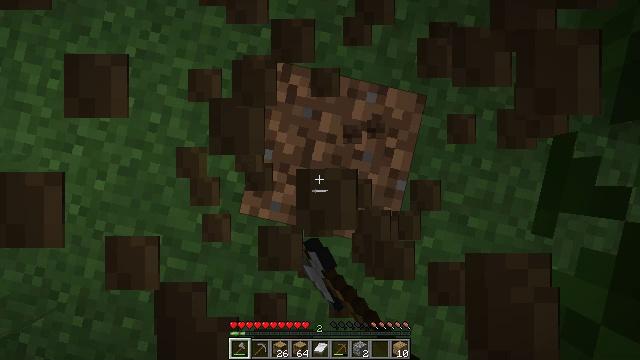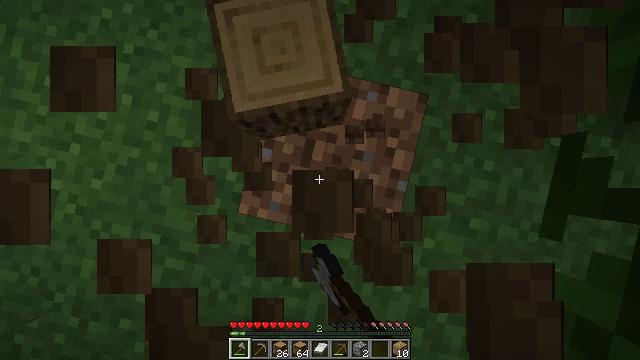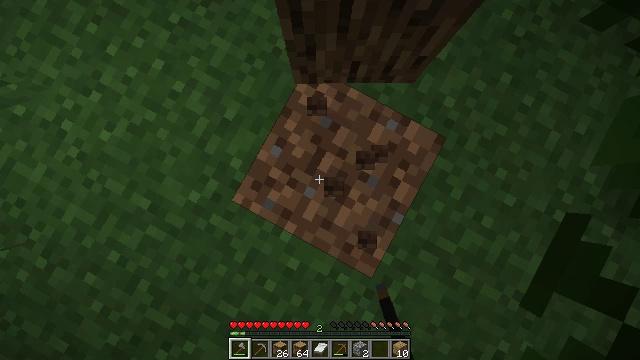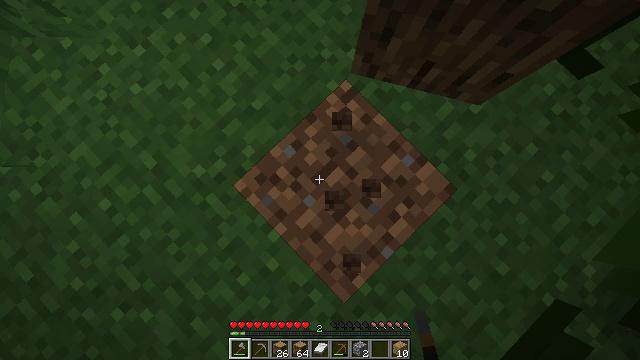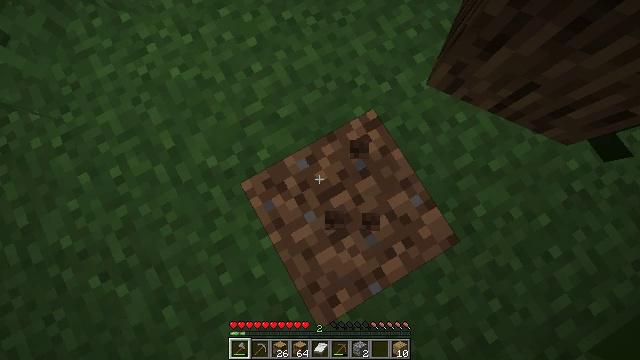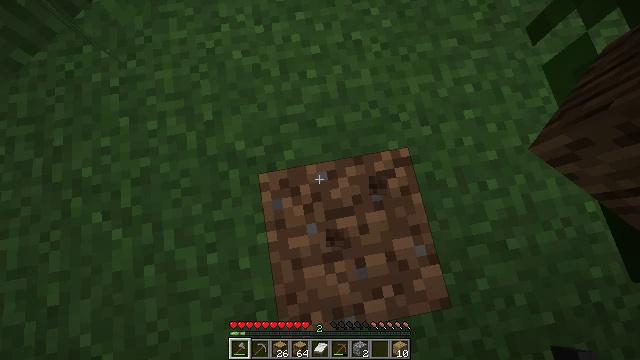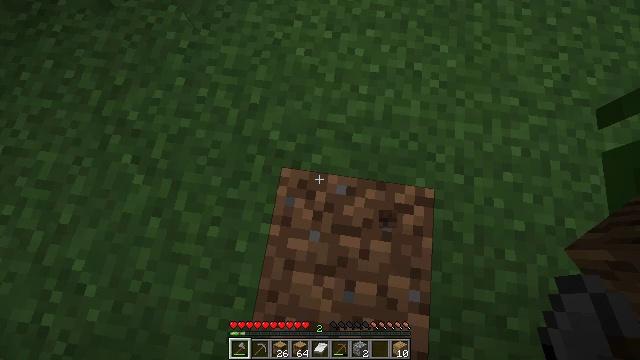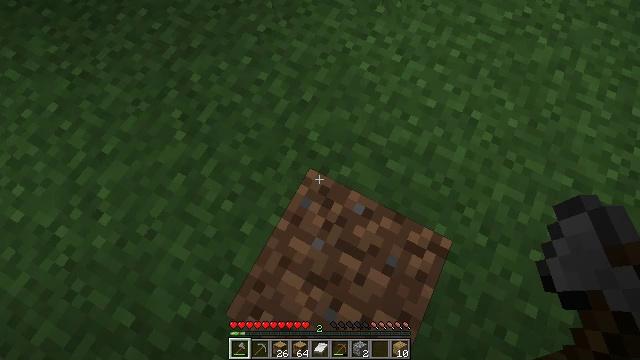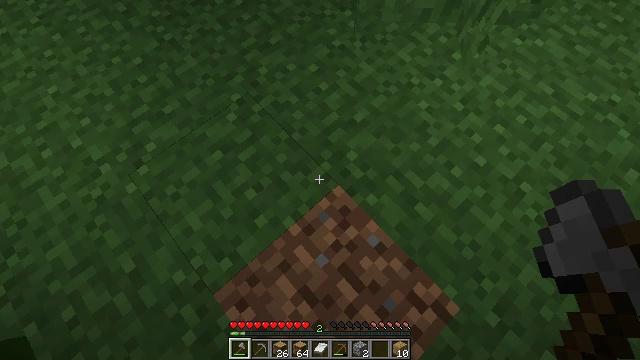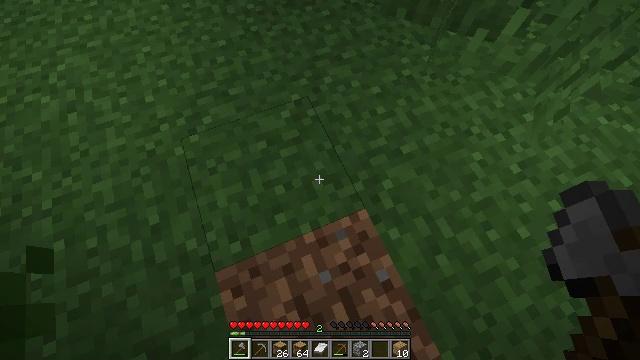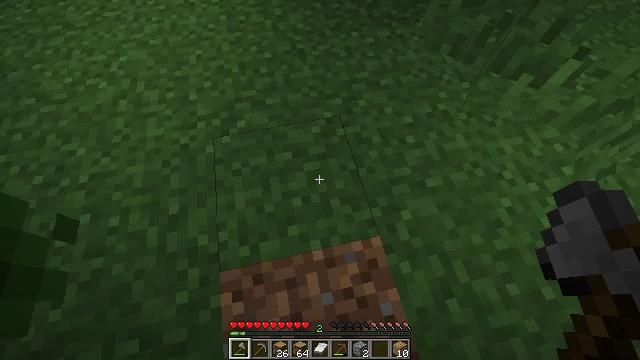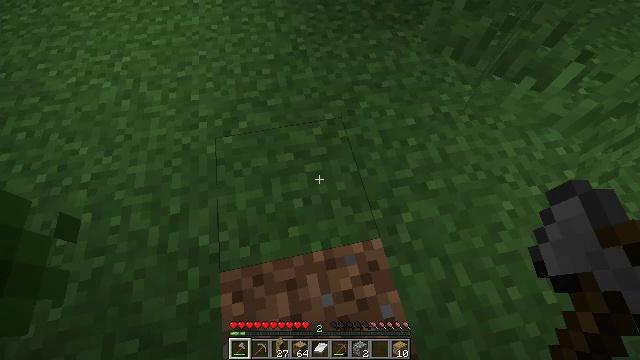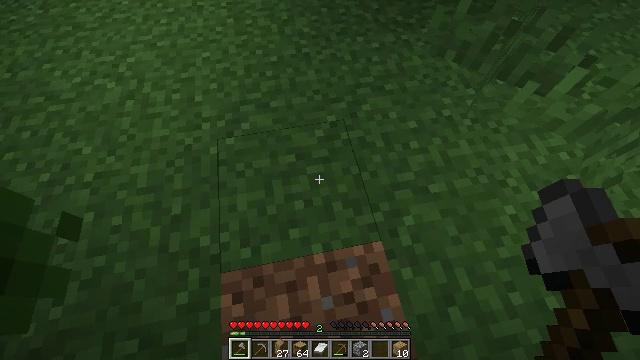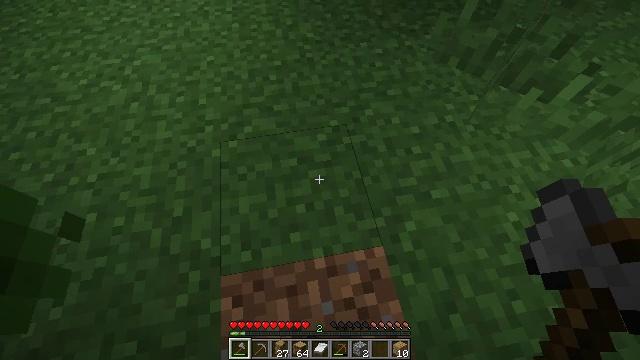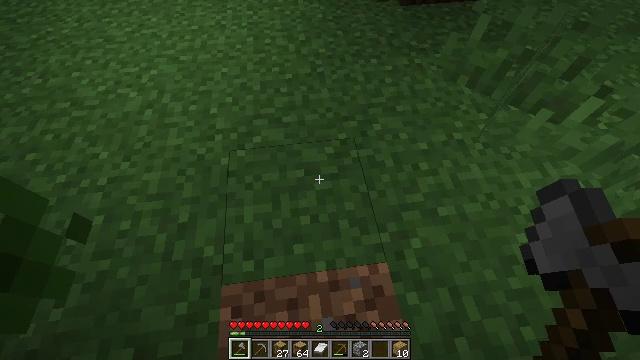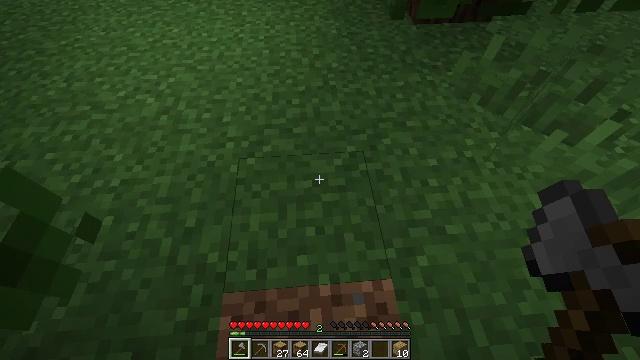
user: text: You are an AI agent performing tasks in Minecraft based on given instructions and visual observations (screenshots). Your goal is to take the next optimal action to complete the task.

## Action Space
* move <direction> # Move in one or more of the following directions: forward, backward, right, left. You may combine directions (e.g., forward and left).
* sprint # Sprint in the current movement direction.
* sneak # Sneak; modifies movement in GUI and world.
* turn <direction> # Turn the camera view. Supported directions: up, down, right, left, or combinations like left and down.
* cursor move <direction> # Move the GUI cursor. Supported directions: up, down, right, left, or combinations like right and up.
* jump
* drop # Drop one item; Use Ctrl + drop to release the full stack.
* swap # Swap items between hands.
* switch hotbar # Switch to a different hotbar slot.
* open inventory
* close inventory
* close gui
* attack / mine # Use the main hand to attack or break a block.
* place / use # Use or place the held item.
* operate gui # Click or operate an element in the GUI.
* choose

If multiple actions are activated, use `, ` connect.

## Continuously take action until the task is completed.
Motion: motion action
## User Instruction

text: Smelt a cooked beef.
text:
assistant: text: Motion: attack / mine
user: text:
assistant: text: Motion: turn left and up
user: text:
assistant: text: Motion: turn left and up
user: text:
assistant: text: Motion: turn left and up
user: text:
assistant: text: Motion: turn left and up
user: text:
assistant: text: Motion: turn left and up
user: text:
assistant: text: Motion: turn left and up
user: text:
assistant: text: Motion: turn left and up
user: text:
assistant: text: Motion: turn left and up
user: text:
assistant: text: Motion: turn left and up
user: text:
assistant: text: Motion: no_op
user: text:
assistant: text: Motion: no_op
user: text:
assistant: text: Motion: no_op
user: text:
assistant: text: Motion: turn left and up
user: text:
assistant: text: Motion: turn left and up
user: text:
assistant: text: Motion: move forward, turn left and up
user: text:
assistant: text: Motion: move forward, sprint, turn left and up
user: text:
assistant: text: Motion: move forward, sprint, turn up
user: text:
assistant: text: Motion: move forward, sprint, turn left and up
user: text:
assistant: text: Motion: move forward, sprint, turn left and up
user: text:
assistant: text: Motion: move forward, sprint, turn left and up
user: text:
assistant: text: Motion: move forward, sprint, turn left and up
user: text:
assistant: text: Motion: move forward, sprint, turn left and up
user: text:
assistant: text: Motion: move forward and move left, sprint, turn left and up
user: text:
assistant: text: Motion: move forward and move left, sprint, turn left and up
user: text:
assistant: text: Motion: move forward and move left, sprint
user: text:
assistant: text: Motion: move forward and move left, sprint, turn left
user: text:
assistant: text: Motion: move forward and move left, sprint
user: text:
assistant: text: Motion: move forward and move left, sprint
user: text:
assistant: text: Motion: move forward, sprint